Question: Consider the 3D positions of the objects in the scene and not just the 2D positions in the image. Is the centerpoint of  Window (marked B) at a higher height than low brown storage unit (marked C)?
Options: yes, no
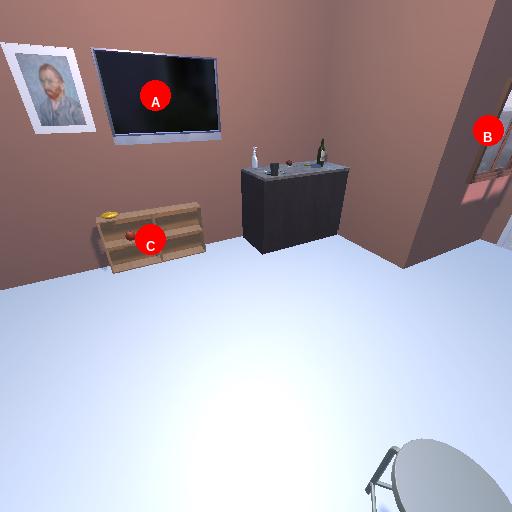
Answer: yes